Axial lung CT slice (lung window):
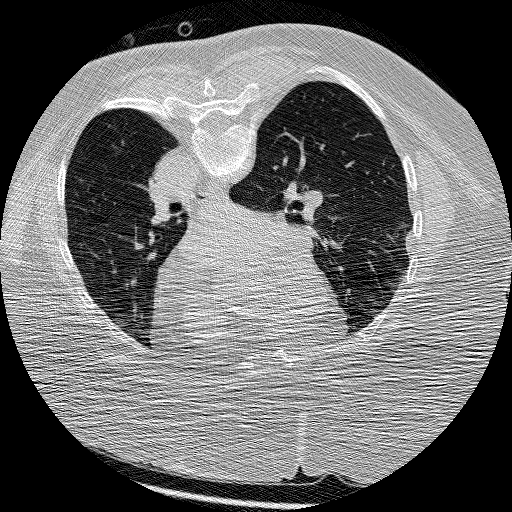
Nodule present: no